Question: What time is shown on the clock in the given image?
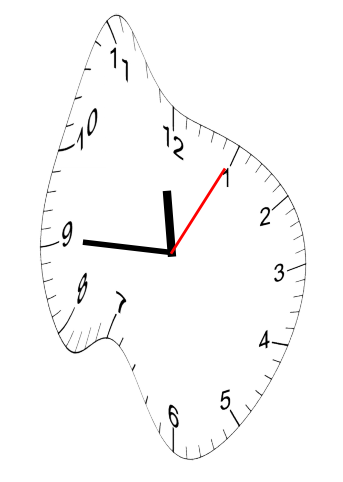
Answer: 11:45:05